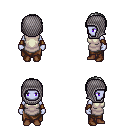
a pixel art fantasy rpg character, female body template, dark elf, purple skin, white tunic, robe skirt, gray parted hairstyle, chain hood, leather bracers, brown shoes, four views (front, back, left, right), 2x2 character sprite sheet, small pixel art, hard edges, no anti-aliasing